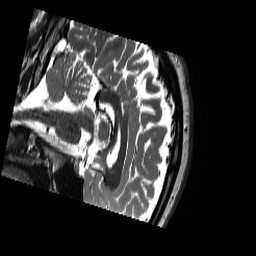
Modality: T2w
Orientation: sagittal
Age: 20
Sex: male
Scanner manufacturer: siemens
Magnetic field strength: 3 T
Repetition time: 13.52 s
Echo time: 0.088 s